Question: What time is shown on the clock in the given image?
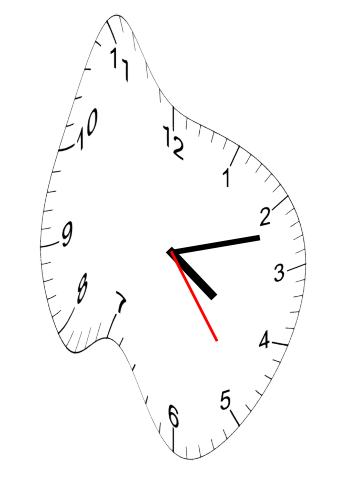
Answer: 04:12:24